Question: I'm trying to cover the entire body of my website in a radial background, but I'm getting 'tears' (from lack of a better name). Seeing is believing, as they say, so rather than describing it further, go here to see it in all its glory: <URL>.
I'll add an image for reference in case someone else has the same problem in the future.

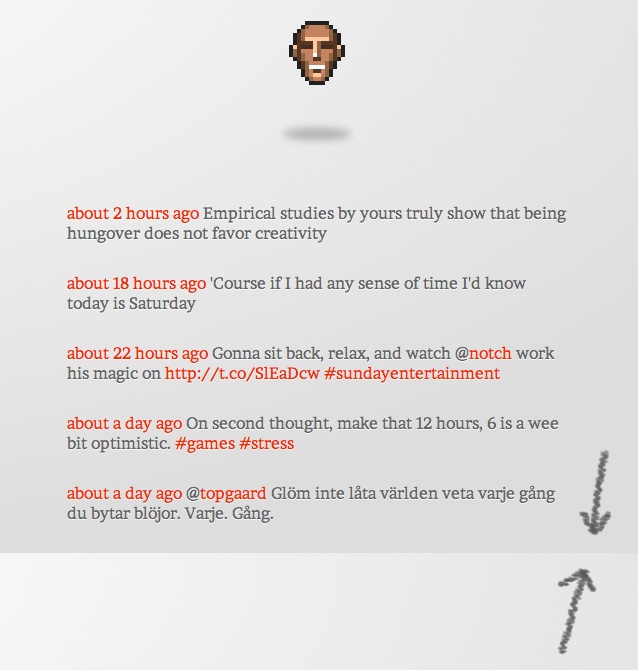
Answer: '''
html body {
height:100%;
}
'''
Simple as that!